Question: I want to create a gallery view, in which I want to select multiple images using an orange rectangular box.
It should look something like the following:

screen look like <URL>
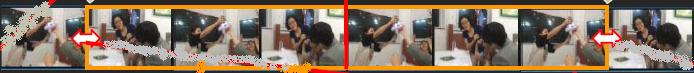
Answer: Then you can define a custom adapter for your GalleryView, define a row XML layout file with ImageView and CheckBox and inflate this XML layout inside the custom adapter class. FYI, you will define custom adapter class by extending 'BaseAdapter' class.
Check this example: <URL>